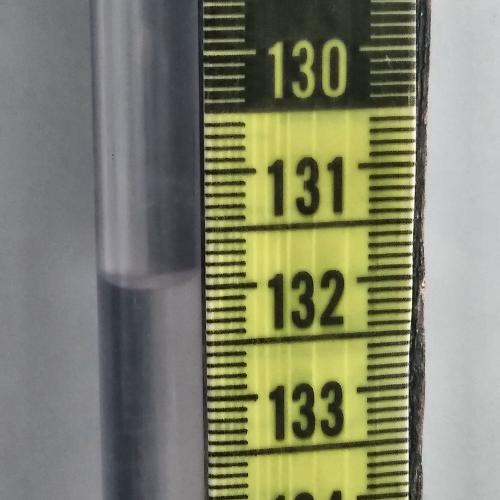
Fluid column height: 132.0 cm